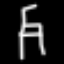
Label: chair